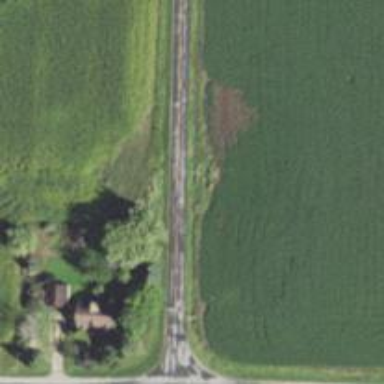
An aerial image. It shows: Tertiary road.